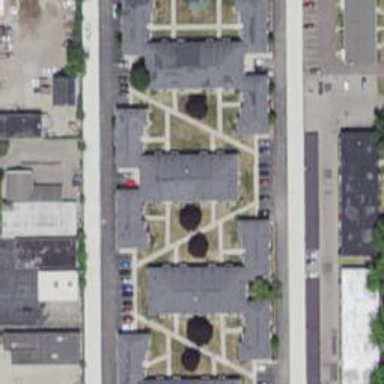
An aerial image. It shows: View of apartment building.